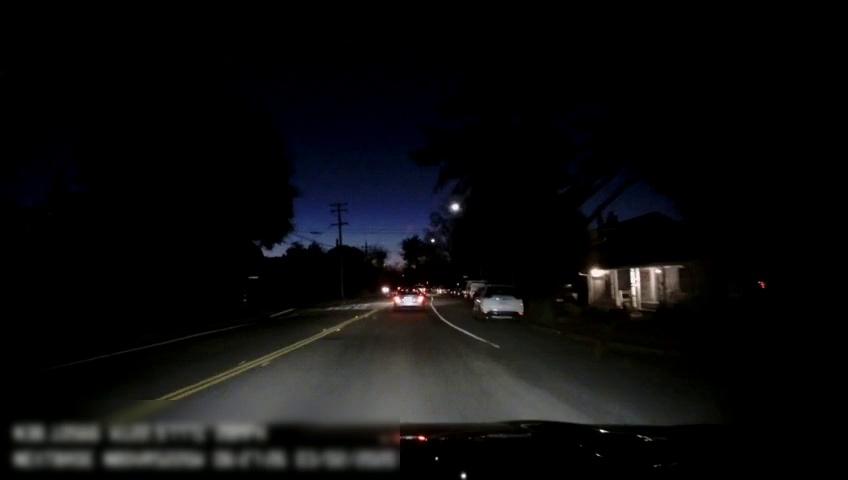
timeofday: Night
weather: Cloudy
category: Drivable Space
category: Vehicles | Car
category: Vehicles | SUV
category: Vehicles | Van
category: Lanes | Current Lane
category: Lanes | Opposite Lane
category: Lanes | Current Lane